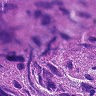
Metastatic tissue present: yes